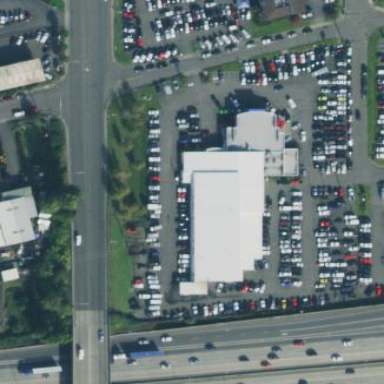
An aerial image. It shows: Commercial building with car shop.